Aerial crown-view tile of a tropical tree (Barro Colorado Island, Panama), acquired 20240716:
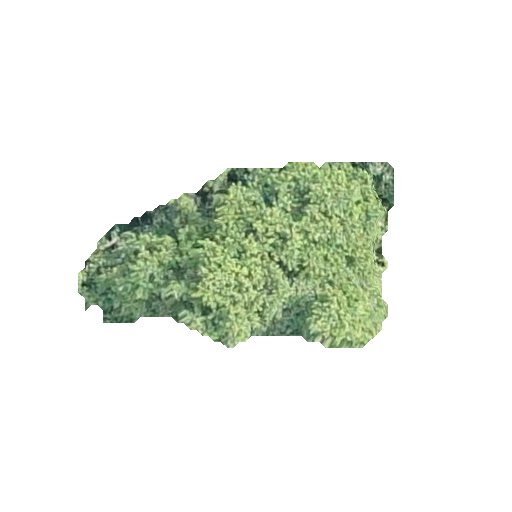
Species: Luehea seemannii
GBIF accepted scientific name: Luehea seemannii
Crown area: 68.498 m²